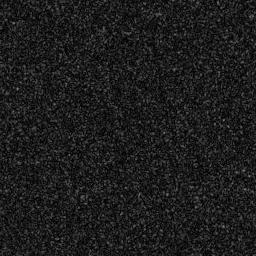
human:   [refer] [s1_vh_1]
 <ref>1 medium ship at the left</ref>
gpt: <box>[[12, 35, 26, 51, 0]]</box>